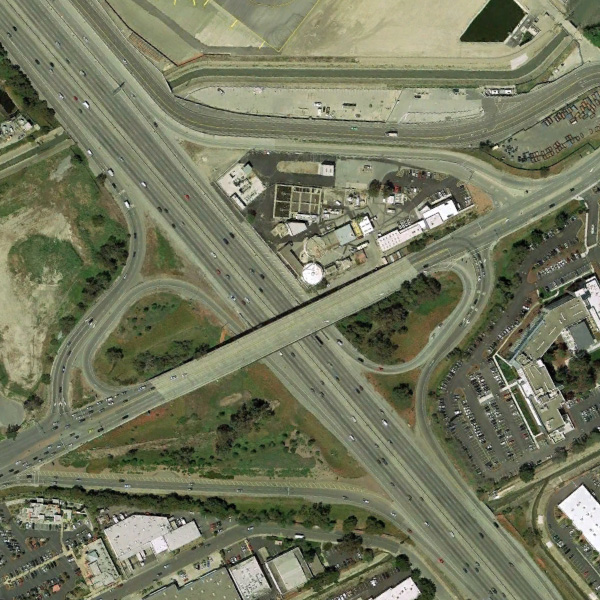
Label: Viaduct